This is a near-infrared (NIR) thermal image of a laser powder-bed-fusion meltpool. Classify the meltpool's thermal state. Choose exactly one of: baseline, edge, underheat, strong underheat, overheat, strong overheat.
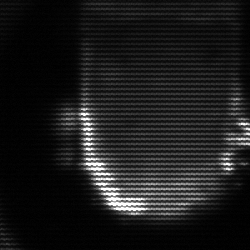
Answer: baseline